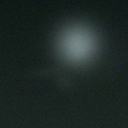
Screen state: off